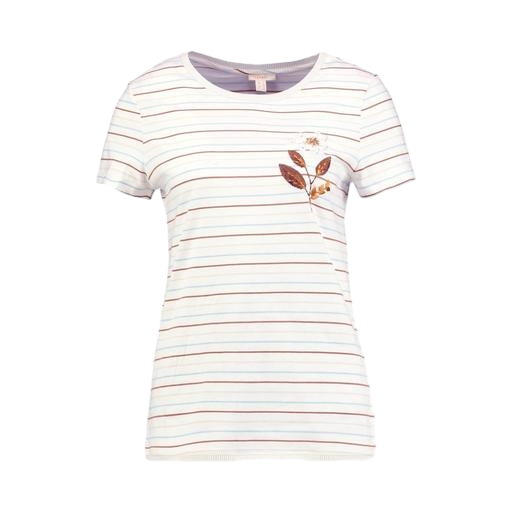
brown women's stripe t-shirt, multicolor floral-print t-shirt only macy, woman's tshirt, white background